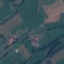
Land use / land cover class: Pasture